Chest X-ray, AP view. Patient: 50 years old, sex F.
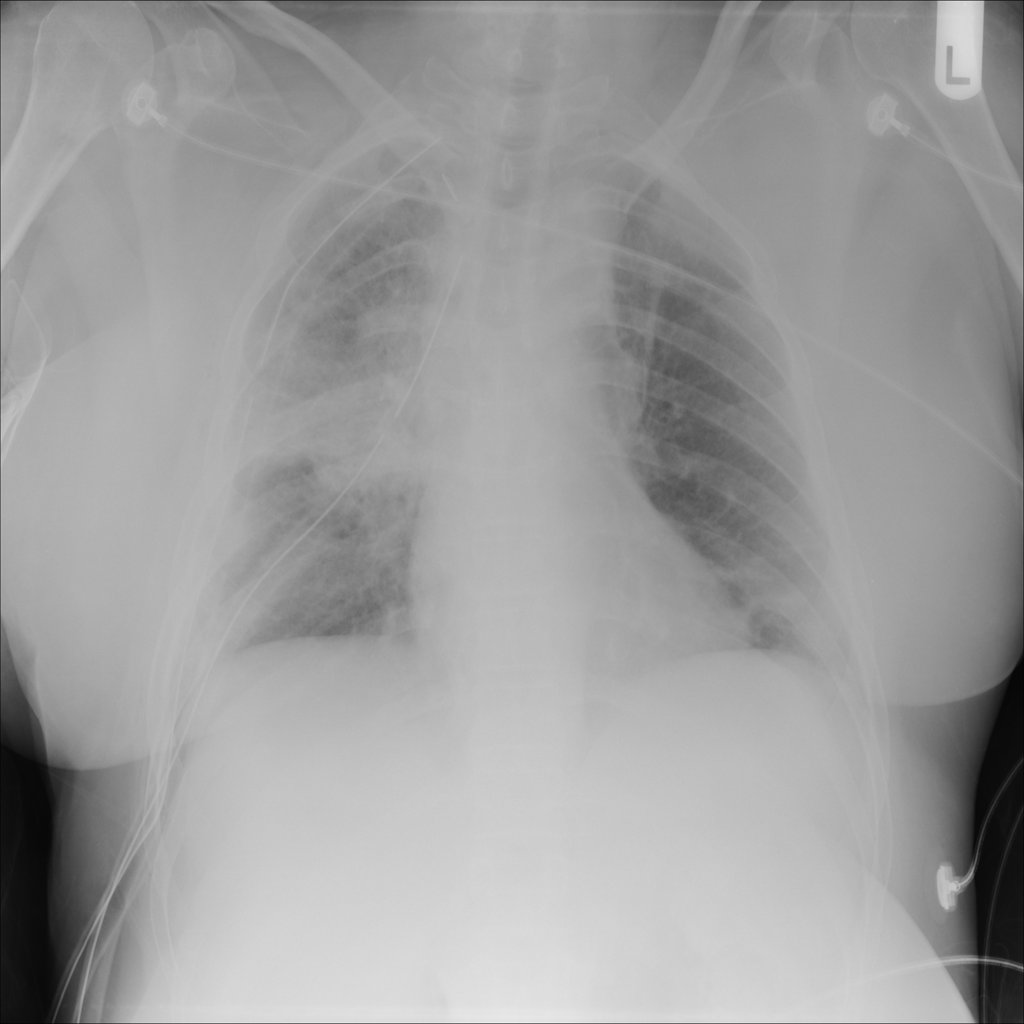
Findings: Infiltration